Question: I was doing some simulation when I did observe an unexpected behavior in 'scipy.integrate.odeint'.
I can reproduce my problem with this code:
'''
import numpy as np
import matplotlib.pyplot as plt
from scipy.integrate import odeint
tau = 0.01
a, b = 0.7, 0.8
def E_p(t):
E = -0.07
if t < b and t > a:
E = -0.05
return E
def dynamics(V, t):
return (E_p(t) - V)/tau
time = np.arange(0, 1, 0.001)
ps = odeint(dynamics, -0.07, time)
plt.plot(time, ps)
'''
When I set a and b as an interval near the left ( the zero in my case ) 'odeint' works well, instead with an interval to the right it doesn't nothing.
I expect to see this

but more to the right. What I really want to do is simulate a square pulse in a RC circuit.
I believe that 'odeint' stop integrating when it feels that the function has converged, but I can't find any documentation saying this.
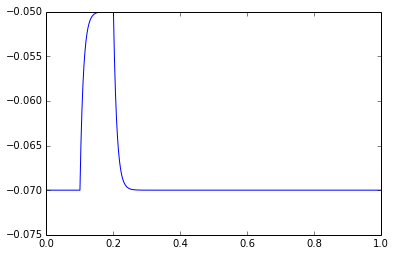
Answer: Although a discontinuity breaks the assumptions on which most ODE solvers are based, 'odeint' often does a pretty good job handling one. The problem here is likely caused by the adaptive step sizes used by the solver. In cases like this, it is possible for the step size to be large enough that the solver skips right over the pulse--it never "sees" it.
Try using the 'hmax' argument of 'odeint'. Set it to a value that is less than the width of the pulse. That will ensure that 'odeint' hits the pulse at least once. Then the adaptive solver should resolve the bounds of the pulse reasonably well. For example, this worked:
'''
ps = odeint(dynamics, -0.07, time, hmax=0.2*(b-a))
'''